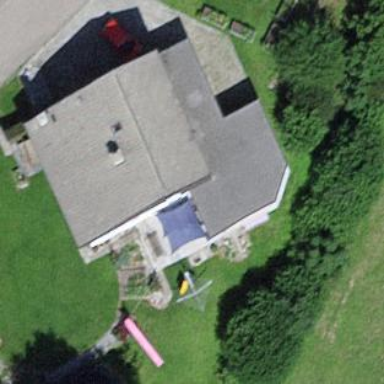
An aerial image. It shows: Detached building.